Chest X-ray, AP view. Patient: 70 years old, sex M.
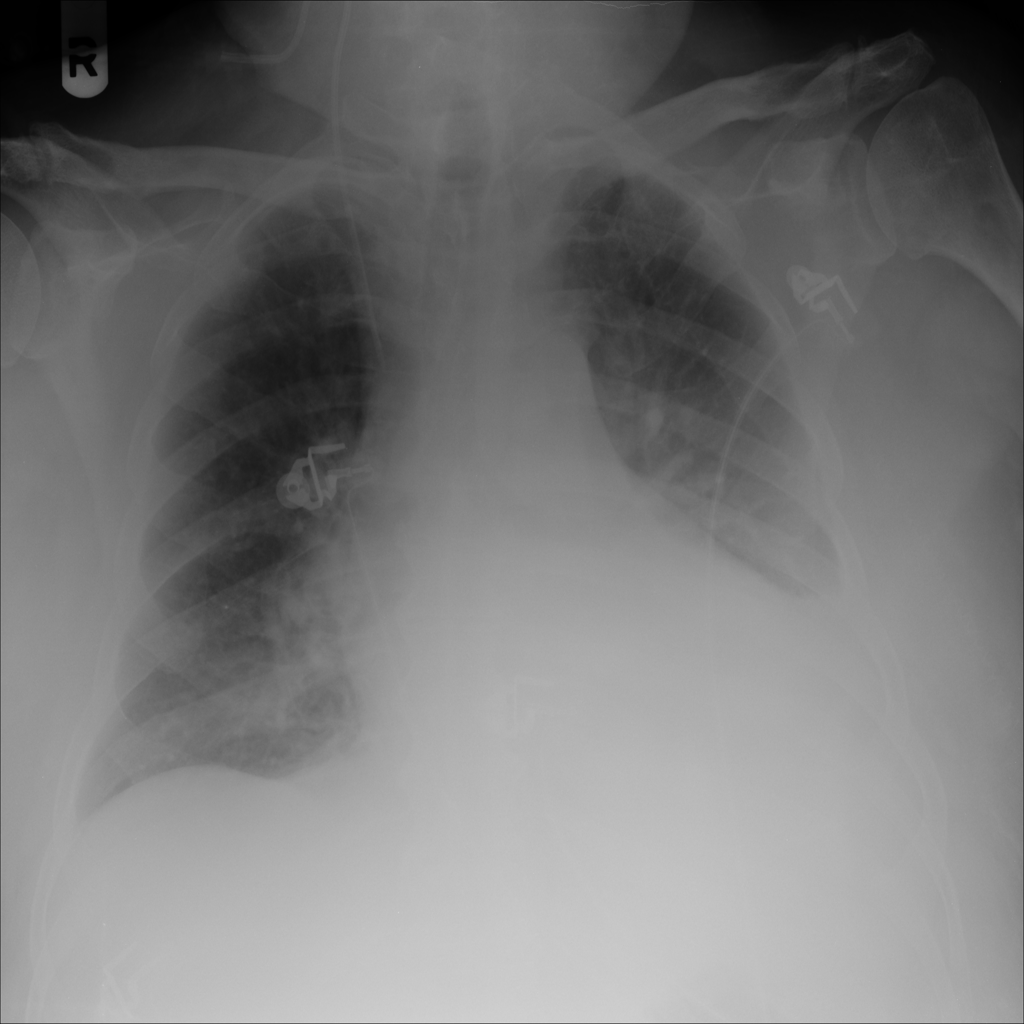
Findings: Atelectasis, Effusion